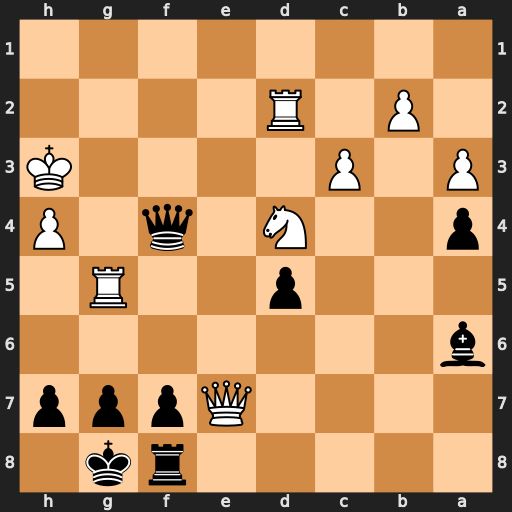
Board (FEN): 5rk1/4Qppp/b7/3p2R1/p2N1q1P/P1P4K/1P1R4/8
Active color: b
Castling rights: -
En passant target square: -
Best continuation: Bc8+ Kg2 Qxd2+